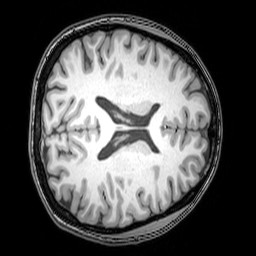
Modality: T1w
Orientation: axial
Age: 24
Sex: female
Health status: healthy
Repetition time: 0.081 s
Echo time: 0.037 s